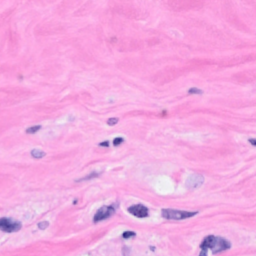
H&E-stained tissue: Breast